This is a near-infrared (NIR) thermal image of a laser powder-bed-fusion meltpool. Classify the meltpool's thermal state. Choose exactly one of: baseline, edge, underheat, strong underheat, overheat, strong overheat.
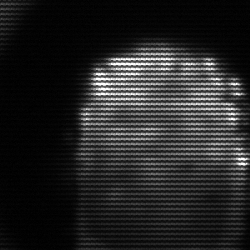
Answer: baseline